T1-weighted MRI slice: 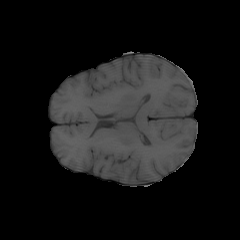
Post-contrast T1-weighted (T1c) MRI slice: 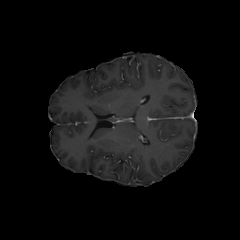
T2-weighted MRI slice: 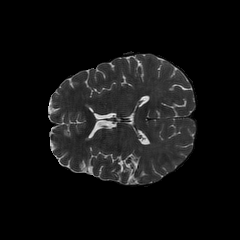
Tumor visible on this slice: no